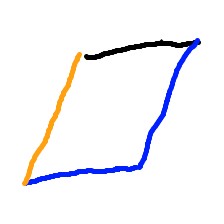
Shape: parallelogram